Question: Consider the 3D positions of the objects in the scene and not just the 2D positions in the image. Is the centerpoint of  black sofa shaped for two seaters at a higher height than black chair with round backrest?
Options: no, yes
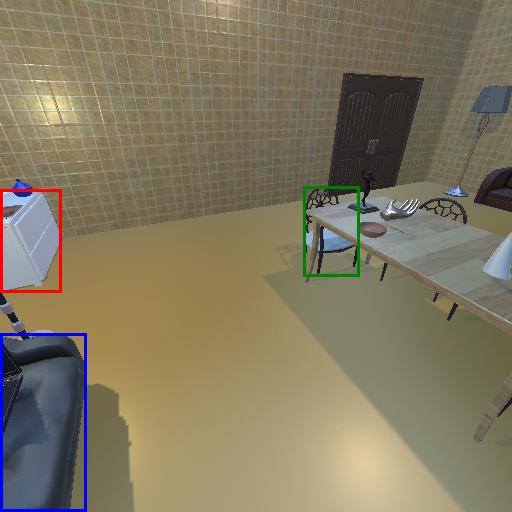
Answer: no